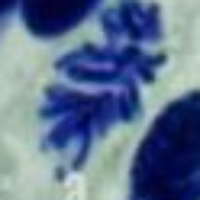
Label: metaphase